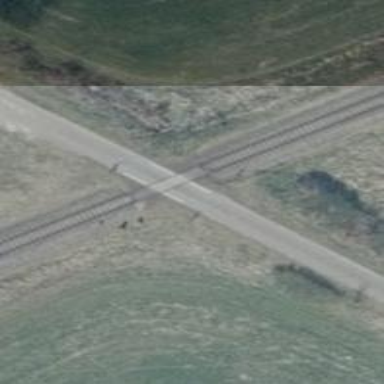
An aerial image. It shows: Level crossing along the railway.